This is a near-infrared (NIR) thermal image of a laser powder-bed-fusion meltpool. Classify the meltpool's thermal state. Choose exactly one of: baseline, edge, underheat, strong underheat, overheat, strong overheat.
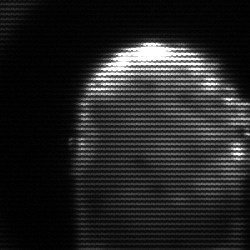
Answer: baseline